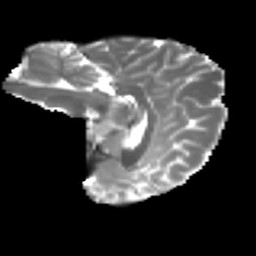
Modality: T2w
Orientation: sagittal
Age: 28
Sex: female
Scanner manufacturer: ge
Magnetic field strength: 3 T
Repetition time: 7.8 s
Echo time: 0.0606 s